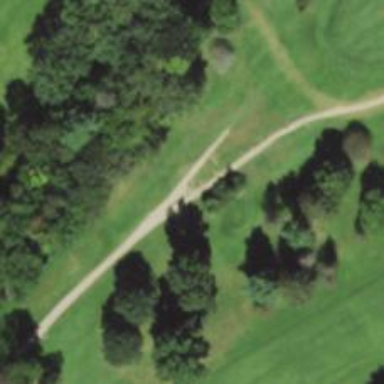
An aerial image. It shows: Golf cartpath that is also road path.